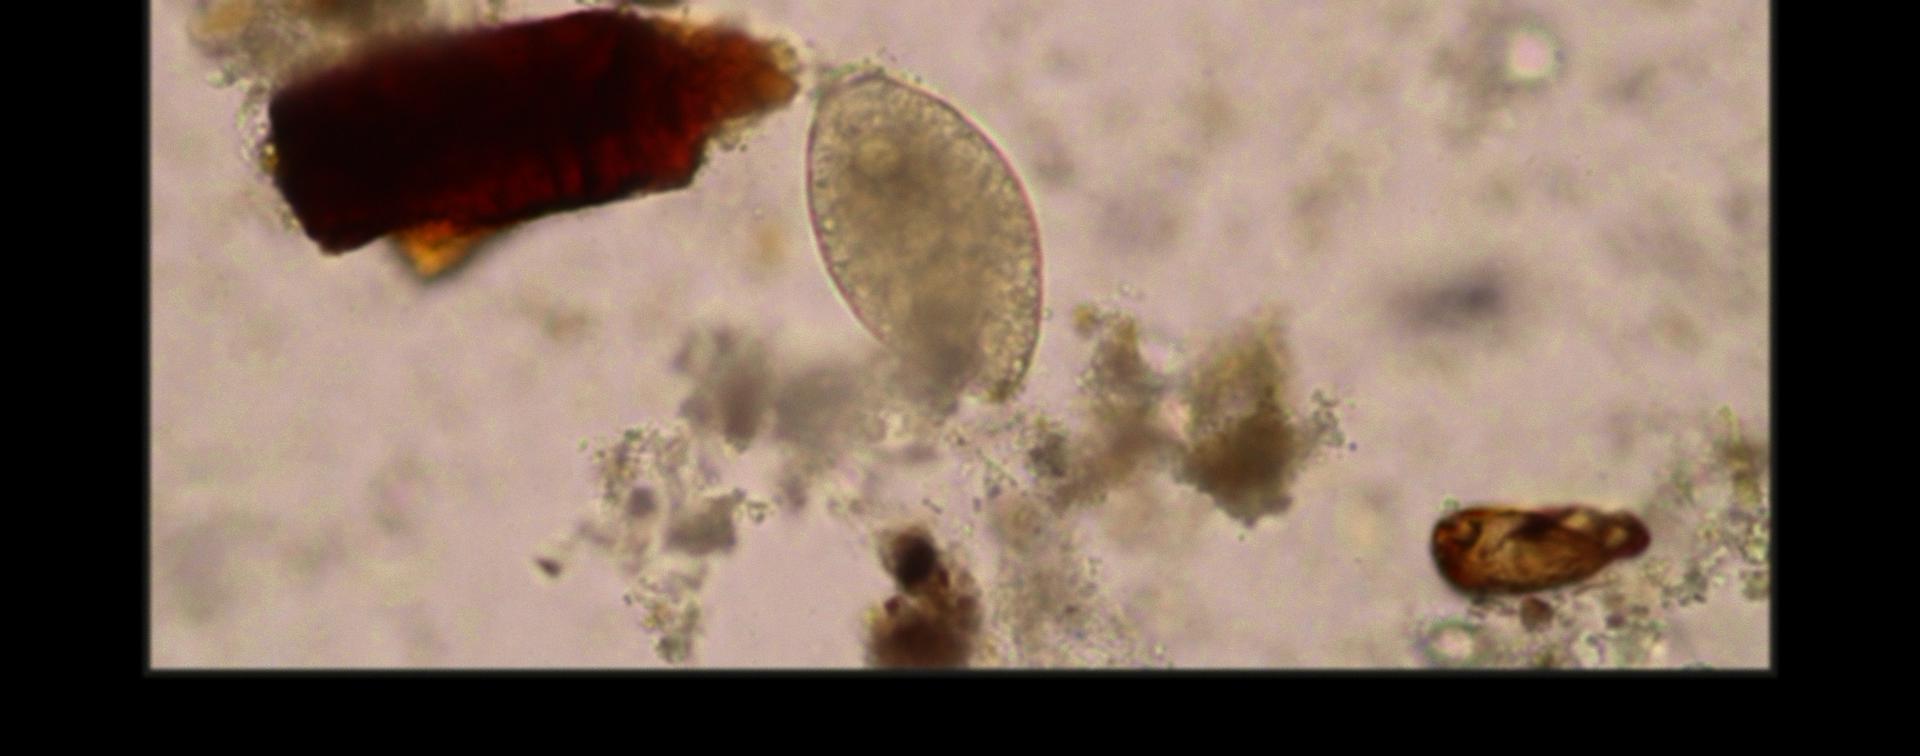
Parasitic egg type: Fasciolopsis buski